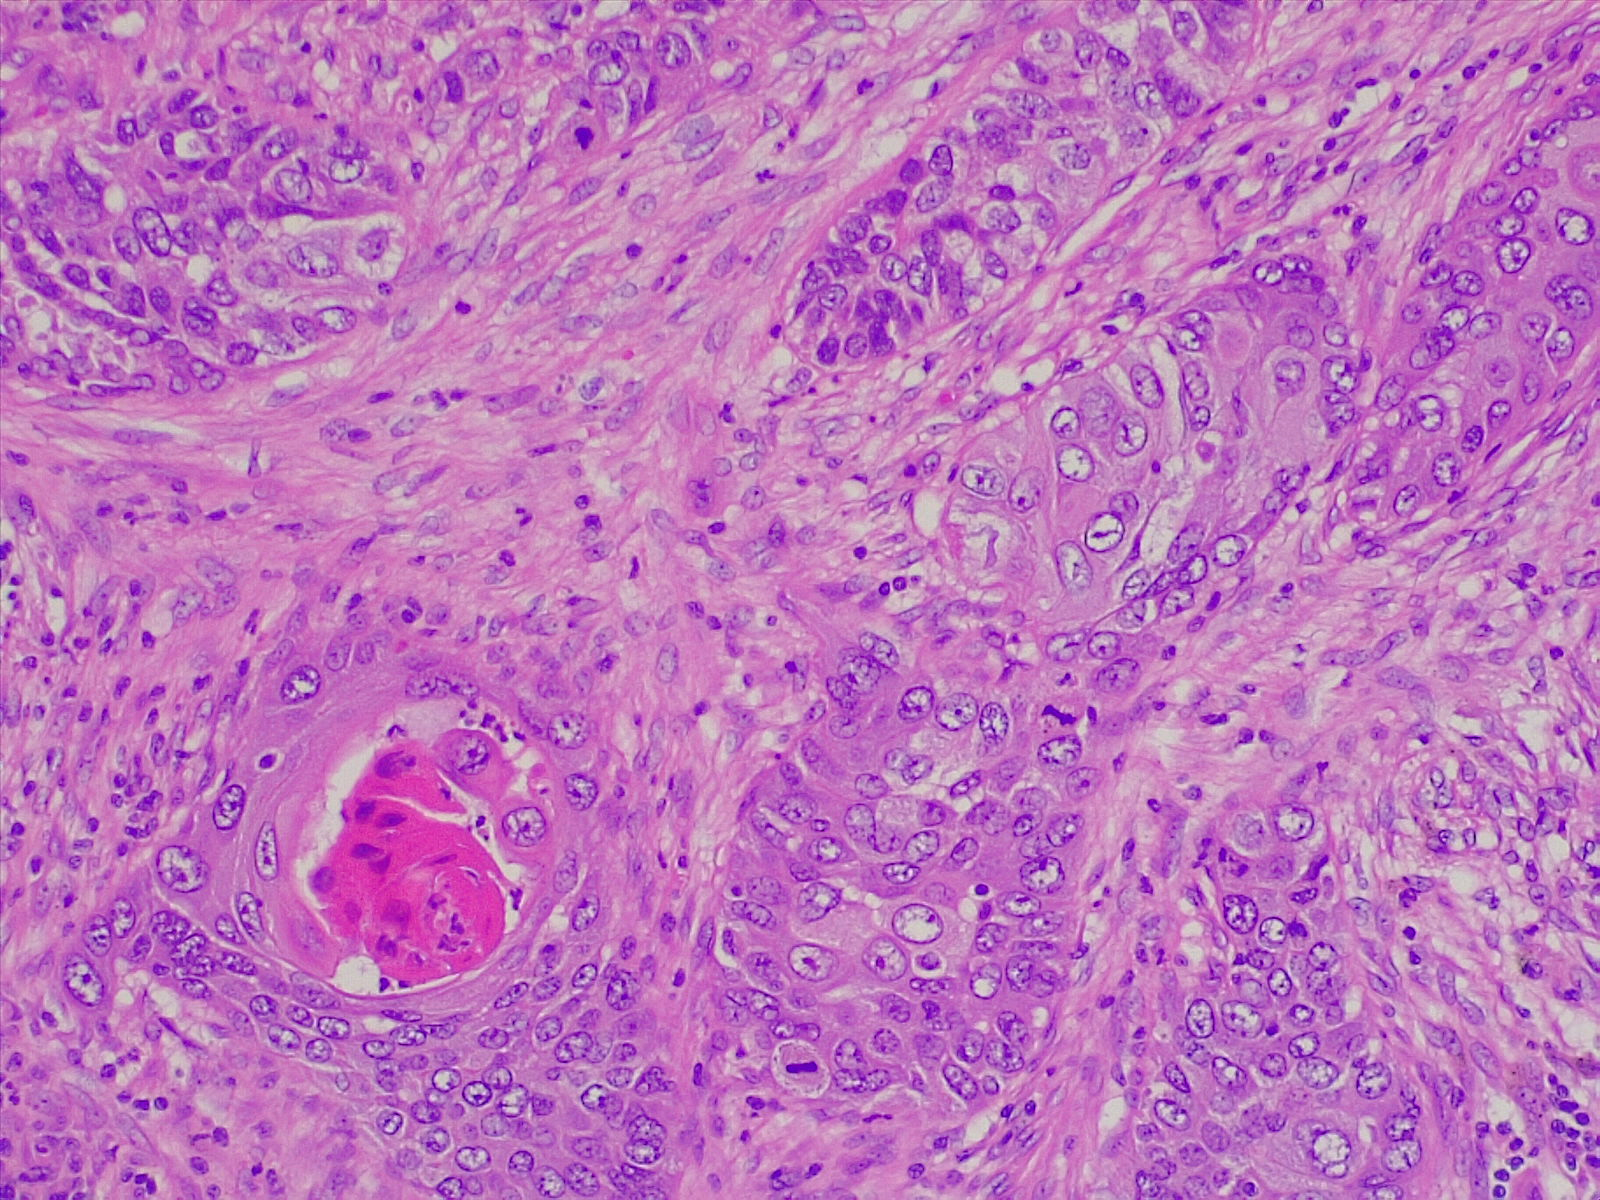
Label: lung squamous cell carcinoma, well differentiated